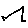
Label: zigzag